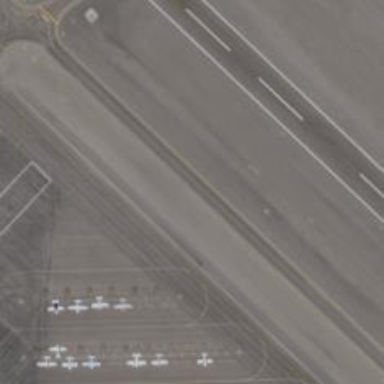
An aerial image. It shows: View of taxiway at the airport.